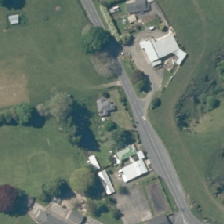
Land cover: urban_build_up